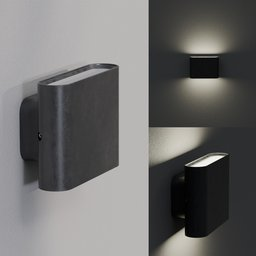
Label: lighting